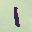
Label: 1